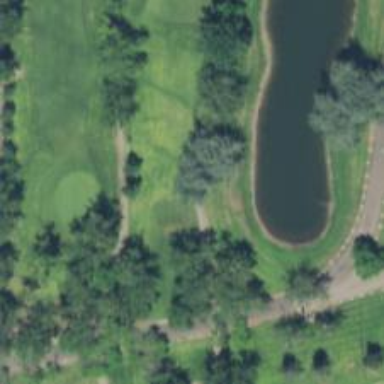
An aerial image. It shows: Service road designated as golf cart path.